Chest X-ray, PA view. Patient: 59 years old, sex M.
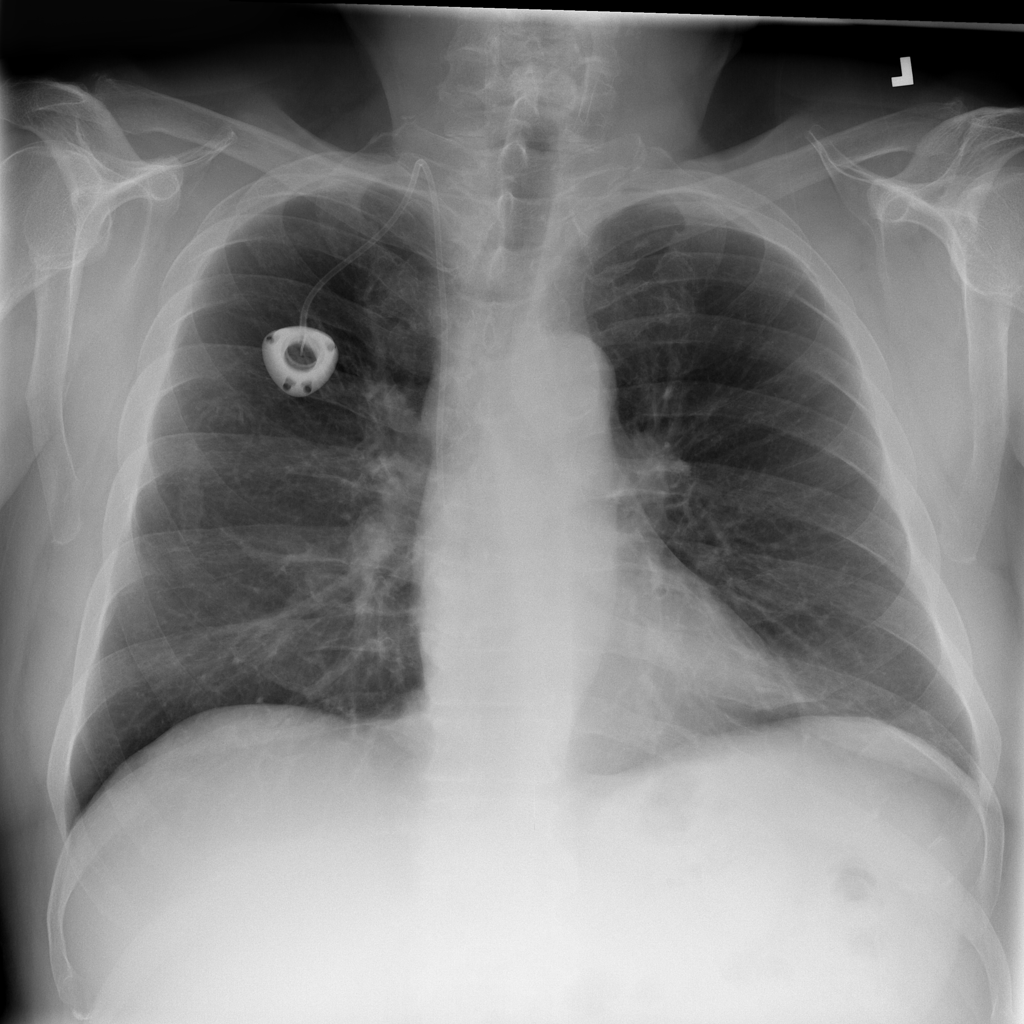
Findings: No Finding